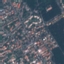
Label: Residential